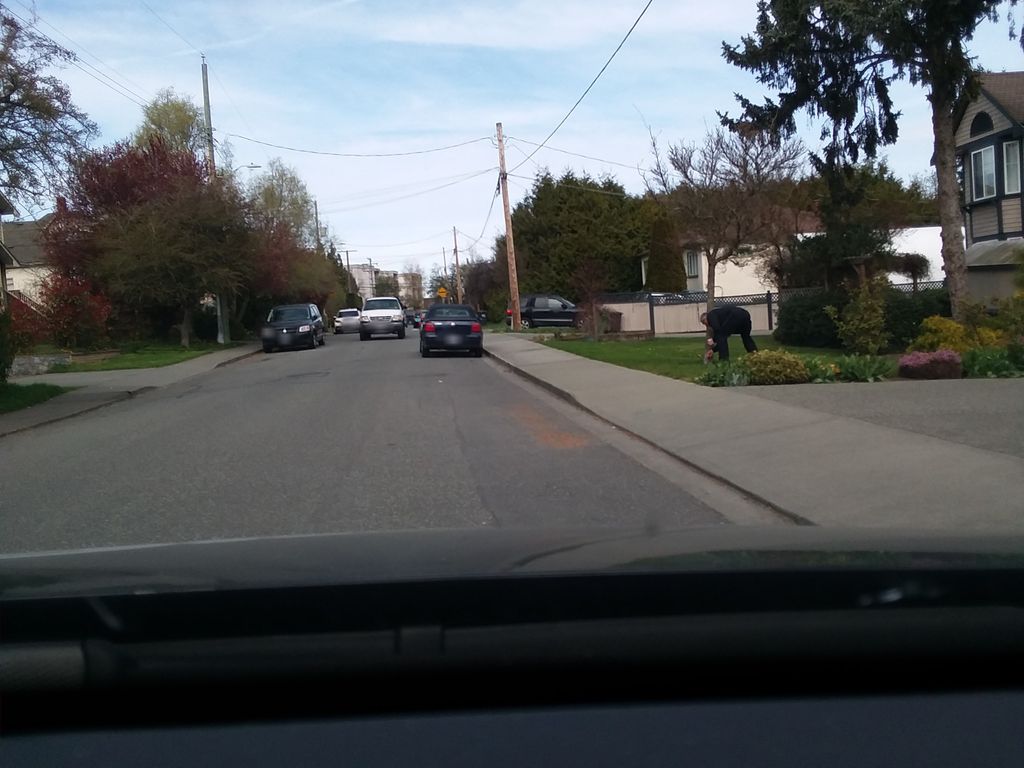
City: victoria